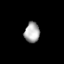
Tissue: lung
Cell type: Epithelial cells
Senescence score: 0.1973
Nuclear area (px): 305
Mean DAPI intensity: 167.784